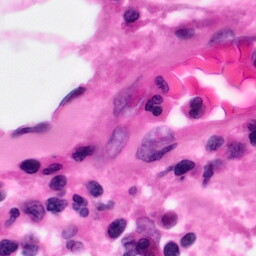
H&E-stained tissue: Pancreatic